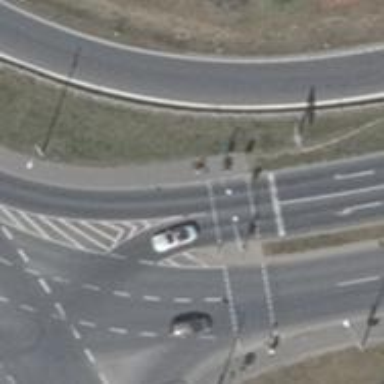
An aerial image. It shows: Asphalt footway with crossing controlled by traffic signals and pedestrian island.